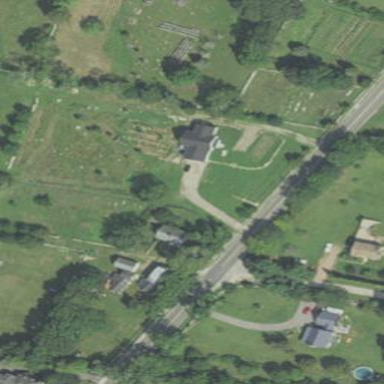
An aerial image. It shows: Cemetery that holds historical significance.